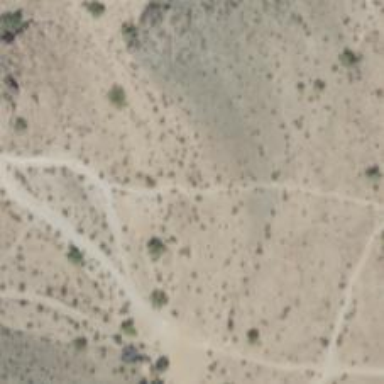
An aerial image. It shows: Hiking trail path.